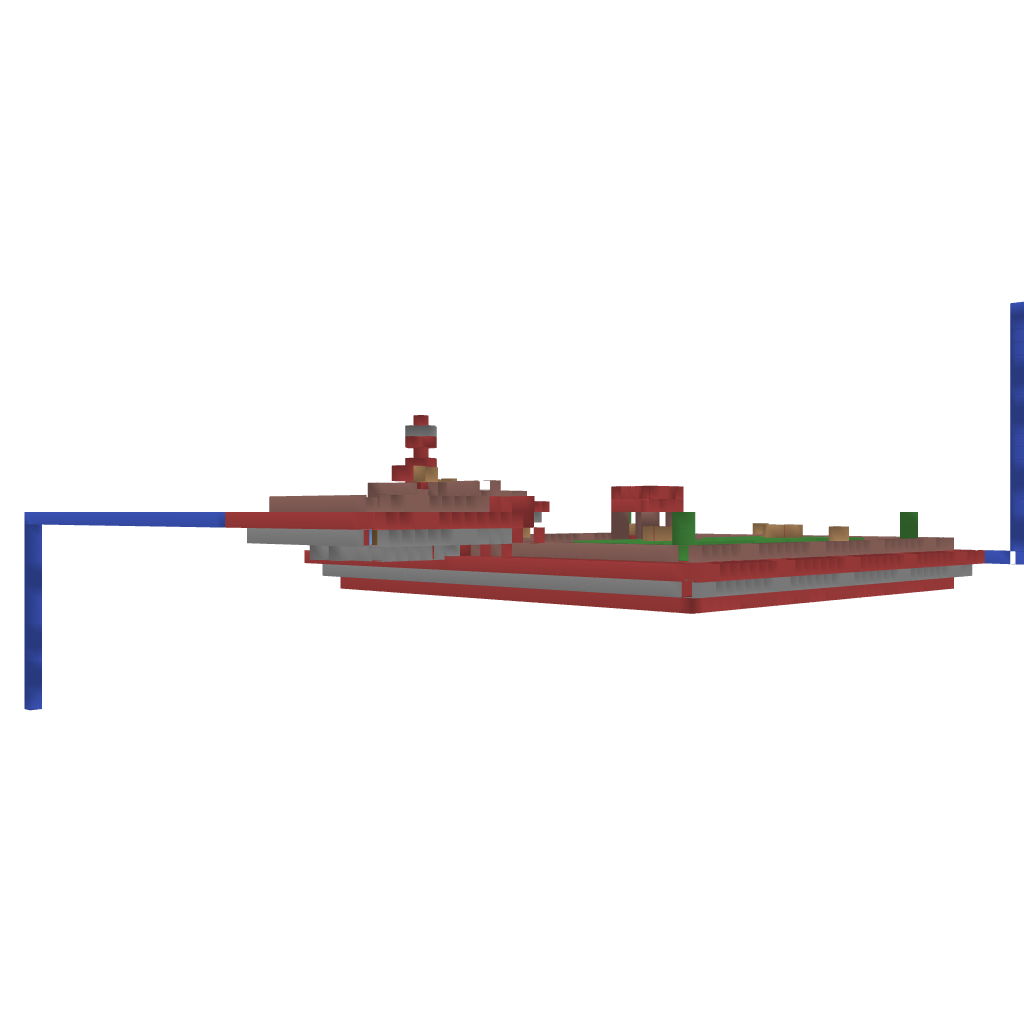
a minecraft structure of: Duckfarm bad low quality